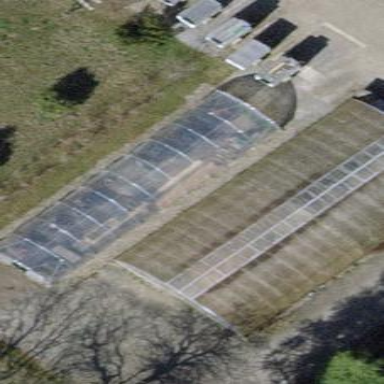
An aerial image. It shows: Greenhouse.